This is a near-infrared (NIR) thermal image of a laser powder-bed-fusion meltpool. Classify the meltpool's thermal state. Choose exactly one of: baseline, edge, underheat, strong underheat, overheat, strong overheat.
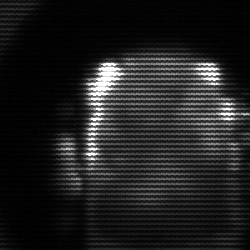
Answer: baseline